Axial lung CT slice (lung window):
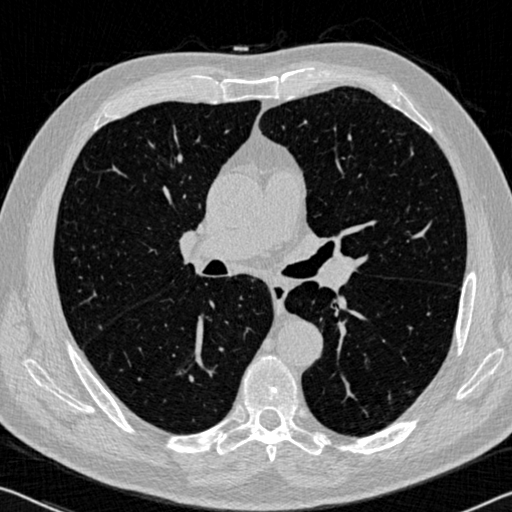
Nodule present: no